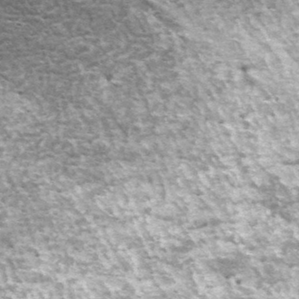
Label: frost